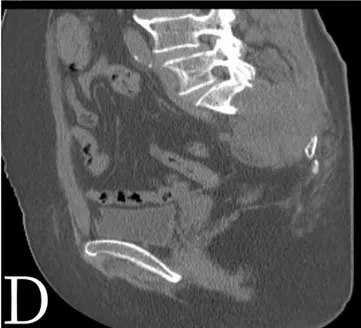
Female, 67 years old, primary sacral synovial sarcoma. (D) Sagittal CT. CT scan showed expansive bone destruction in the S1-3 vertebrae with soft tissue density of about 58 mm x 46 mm x 52 mm.
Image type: radiology (ct)